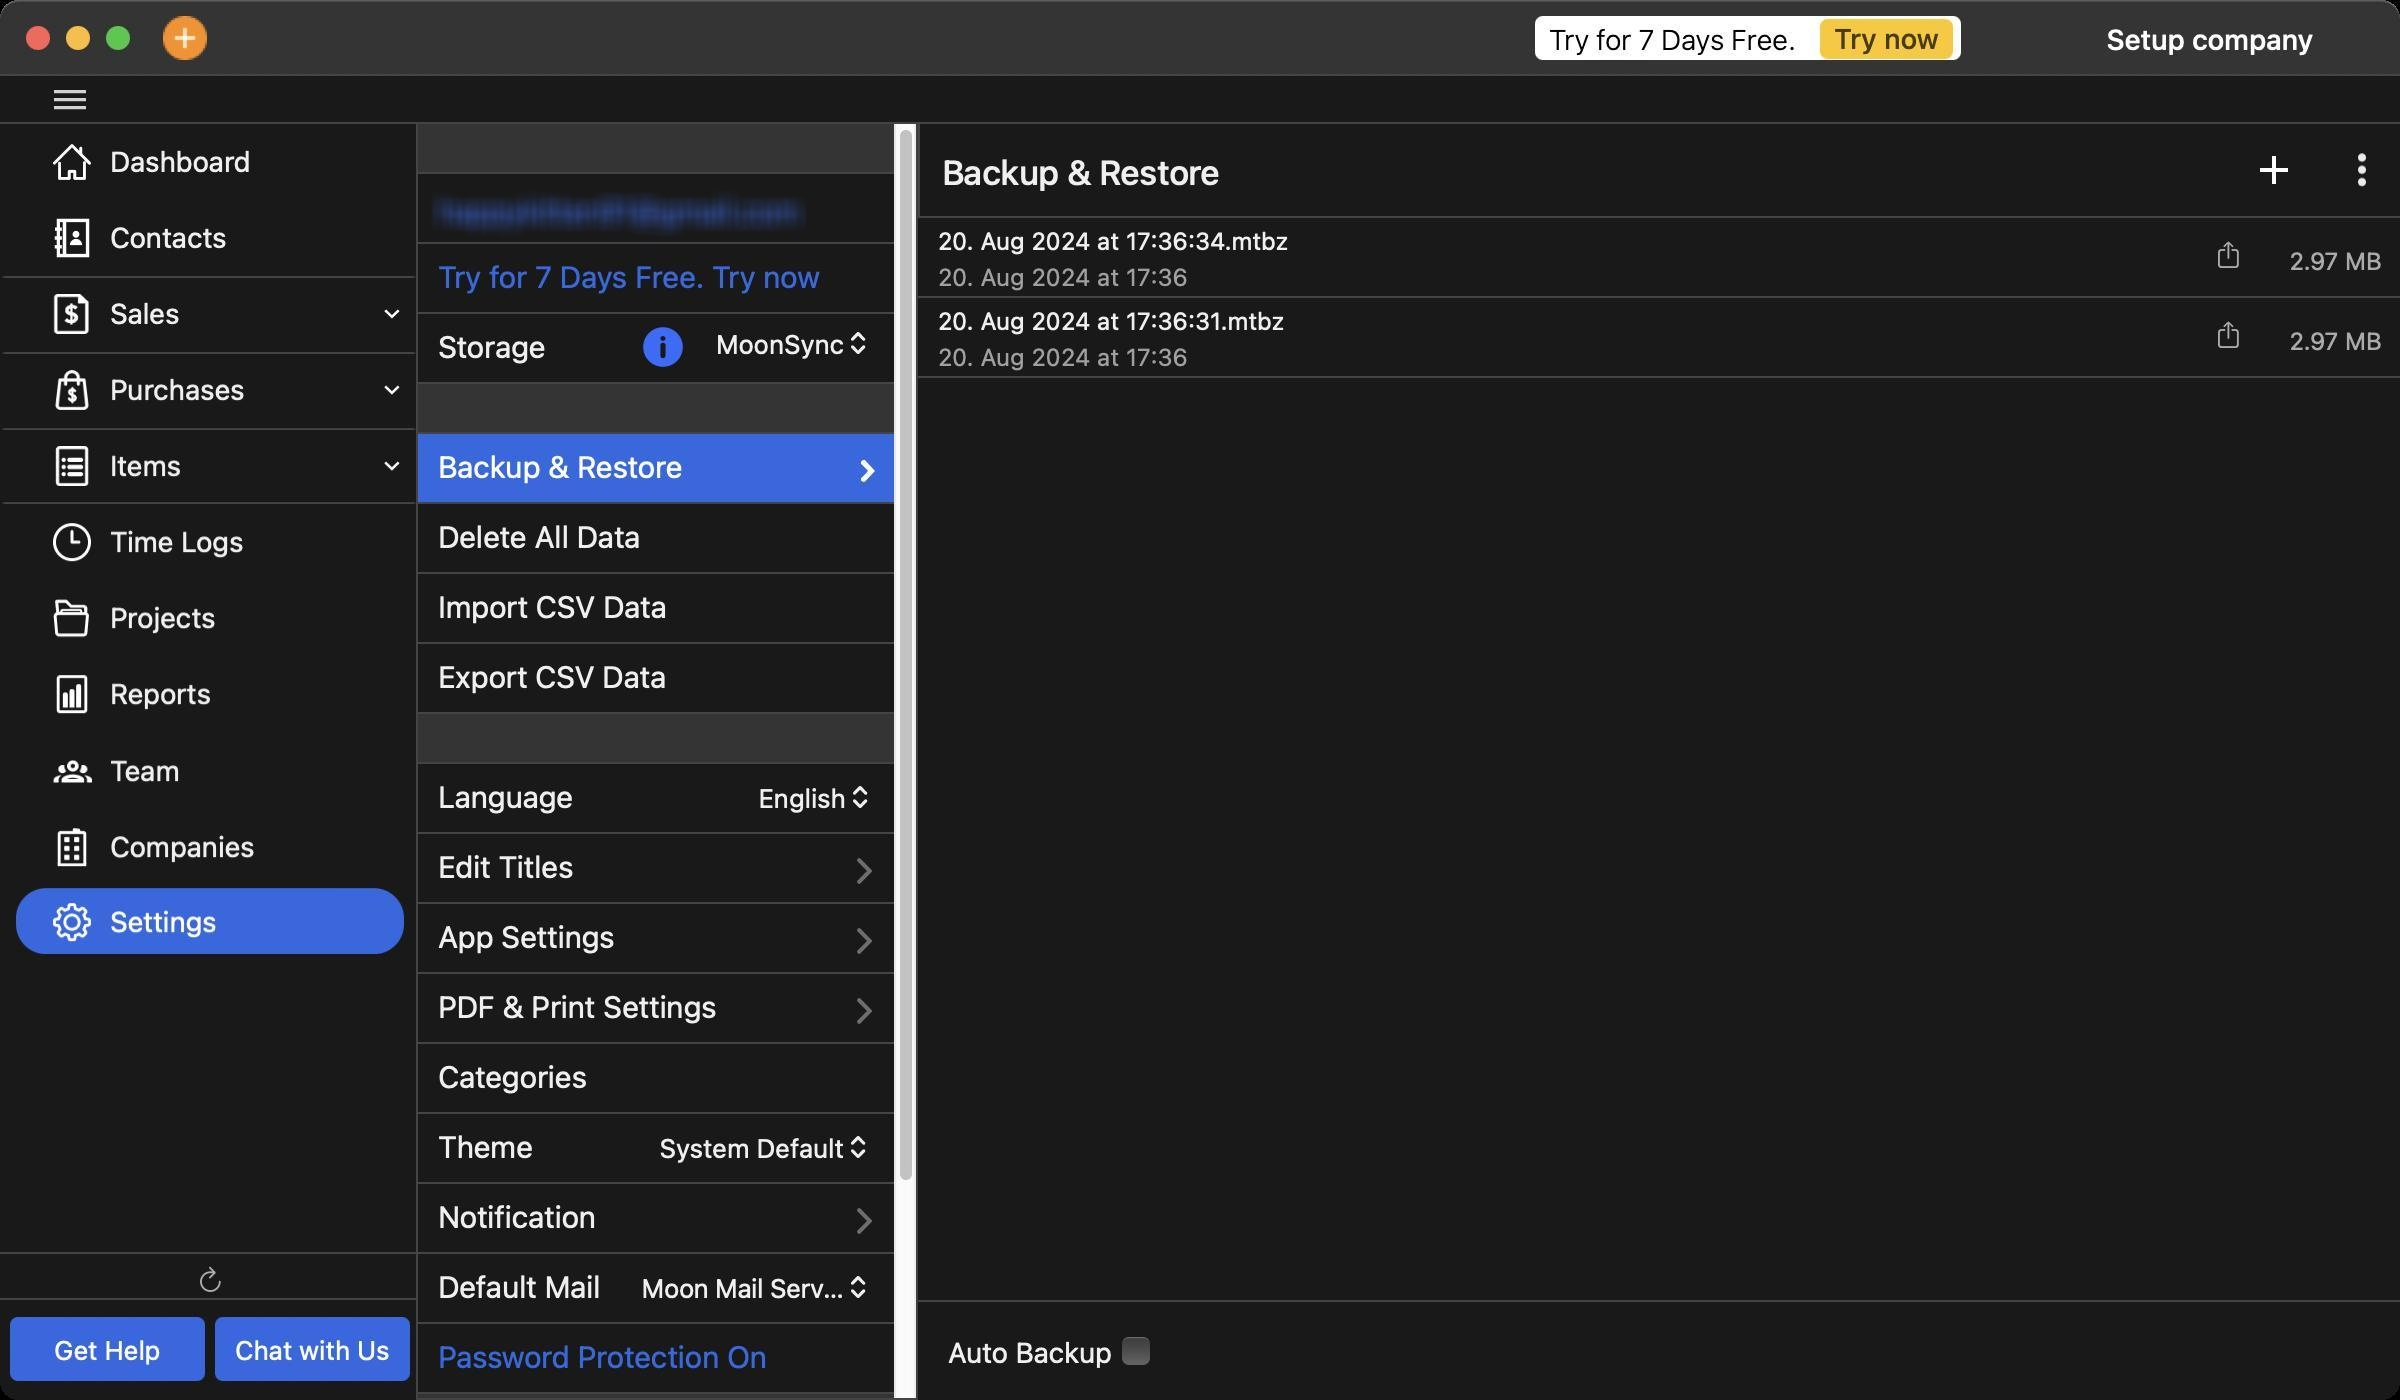
Accessibility tree:
{"name": "Moon_Invoice", "role": "AXWindow", "description": null, "role_description": "standard window", "value": null, "position": "264.00;244.00", "size": "1200;700", "children": [{"name": null, "role": "AXGroup", "description": null, "role_description": "group", "value": null, "position": "0.00;61.00", "size": "210;5", "children": []}, {"name": null, "role": "AXScrollArea", "description": null, "role_description": "scroll area", "value": null, "position": "0.00;62.00", "size": "210;568", "children": [{"name": null, "role": "AXTable", "description": null, "role_description": "table", "value": null, "position": "0.00;62.00", "size": "210;568", "children": [{"name": null, "role": "AXRow", "description": null, "role_description": "table row", "value": null, "position": "0.00;62.00", "size": "210;38", "children": [{"name": null, "role": "AXCell", "description": null, "role_description": "cell", "value": null, "position": "1.00;62.00", "size": "207;38", "children": [{"name": null, "role": "AXGroup", "description": null, "role_description": "group", "value": null, "position": "8.00;64.00", "size": "194;33", "children": [{"name": null, "role": "AXStaticText", "description": null, "role_description": "text", "value": "Dashboard", "position": "53.00;71.00", "size": "143;19", "children": []}, {"name": null, "role": "AXImage", "description": "iconLeft home White", "role_description": "image", "value": null, "position": "26.00;71.00", "size": "20;20", "children": []}]}]}]}, {"name": null, "role": "AXRow", "description": null, "role_description": "table row", "value": null, "position": "0.00;100.00", "size": "210;38", "children": [{"name": null, "role": "AXCell", "description": null, "role_description": "cell", "value": null, "position": "1.00;100.00", "size": "207;38", "children": [{"name": null, "role": "AXGroup", "description": null, "role_description": "group", "value": null, "position": "8.00;102.00", "size": "194;33", "children": [{"name": null, "role": "AXStaticText", "description": null, "role_description": "text", "value": "Contacts", "position": "53.00;109.00", "size": "143;19", "children": []}, {"name": null, "role": "AXImage", "description": "iconLeft contacts White", "role_description": "image", "value": null, "position": "26.00;109.00", "size": "20;20", "children": []}]}]}]}, {"name": null, "role": "AXRow", "description": null, "role_description": "table row", "value": null, "position": "0.00;138.00", "size": "210;38", "children": [{"name": null, "role": "AXCell", "description": null, "role_description": "cell", "value": null, "position": "1.00;138.00", "size": "207;38", "children": [{"name": null, "role": "AXGroup", "description": null, "role_description": "group", "value": null, "position": "-1.00;138.00", "size": "211;1", "children": []}, {"name": null, "role": "AXGroup", "description": null, "role_description": "group", "value": null, "position": "8.00;140.00", "size": "194;33", "children": [{"name": null, "role": "AXStaticText", "description": null, "role_description": "text", "value": "Sales", "position": "53.00;147.00", "size": "143;19", "children": []}, {"name": null, "role": "AXImage", "description": "iconLeft Sales White", "role_description": "image", "value": null, "position": "26.00;147.00", "size": "20;20", "children": []}]}, {"name": null, "role": "AXImage", "description": "down arrow White", "role_description": "image", "value": null, "position": "183.00;144.50", "size": "25;25", "children": []}]}]}, {"name": null, "role": "AXRow", "description": null, "role_description": "table row", "value": null, "position": "0.00;176.00", "size": "210;0", "children": [{"name": null, "role": "AXCell", "description": null, "role_description": "cell", "value": null, "position": "1.00;176.00", "size": "207;0", "children": [{"name": null, "role": "AXGroup", "description": null, "role_description": "group", "value": null, "position": "8.00;178.01", "size": "194;0", "children": [{"name": null, "role": "AXStaticText", "description": null, "role_description": "text", "value": "Invoices", "position": "53.00;185.01", "size": "143;19", "children": []}, {"name": null, "role": "AXImage", "description": "iconLeft invoice White", "role_description": "image", "value": null, "position": "26.00;185.01", "size": "20;20", "children": []}]}]}]}, {"name": null, "role": "AXRow", "description": null, "role_description": "table row", "value": null, "position": "0.00;176.01", "size": "210;0", "children": [{"name": null, "role": "AXCell", "description": null, "role_description": "cell", "value": null, "position": "1.00;176.01", "size": "207;0", "children": [{"name": null, "role": "AXGroup", "description": null, "role_description": "group", "value": null, "position": "8.00;178.02", "size": "194;0", "children": [{"name": null, "role": "AXStaticText", "description": null, "role_description": "text", "value": "Estimates", "position": "53.00;185.02", "size": "143;19", "children": []}, {"name": null, "role": "AXImage", "description": "iconLeft estimate White", "role_description": "image", "value": null, "position": "26.00;185.02", "size": "20;20", "children": []}]}]}]}, {"name": null, "role": "AXRow", "description": null, "role_description": "table row", "value": null, "position": "0.00;176.02", "size": "210;0", "children": [{"name": null, "role": "AXCell", "description": null, "role_description": "cell", "value": null, "position": "1.00;176.02", "size": "207;0", "children": [{"name": null, "role": "AXGroup", "description": null, "role_description": "group", "value": null, "position": "8.00;178.03", "size": "194;0", "children": [{"name": null, "role": "AXStaticText", "description": null, "role_description": "text", "value": "Credit Notes", "position": "53.00;185.03", "size": "143;19", "children": []}, {"name": null, "role": "AXImage", "description": "iconLeft credit notes White", "role_description": "image", "value": null, "position": "26.00;185.03", "size": "20;20", "children": []}]}]}]}, {"name": null, "role": "AXRow", "description": null, "role_description": "table row", "value": null, "position": "0.00;176.03", "size": "210;0", "children": [{"name": null, "role": "AXCell", "description": null, "role_description": "cell", "value": null, "position": "1.00;176.03", "size": "207;0", "children": [{"name": null, "role": "AXGroup", "description": null, "role_description": "group", "value": null, "position": "8.00;178.04", "size": "194;0", "children": [{"name": null, "role": "AXStaticText", "description": null, "role_description": "text", "value": "Payments", "position": "53.00;185.04", "size": "143;19", "children": []}, {"name": null, "role": "AXImage", "description": "iconLeft payments White", "role_description": "image", "value": null, "position": "26.00;185.04", "size": "20;20", "children": []}]}]}]}, {"name": null, "role": "AXRow", "description": null, "role_description": "table row", "value": null, "position": "0.00;176.04", "size": "210;38", "children": [{"name": null, "role": "AXCell", "description": null, "role_description": "cell", "value": null, "position": "1.00;176.04", "size": "207;38", "children": [{"name": null, "role": "AXGroup", "description": null, "role_description": "group", "value": null, "position": "-1.00;176.04", "size": "211;1", "children": []}, {"name": null, "role": "AXGroup", "description": null, "role_description": "group", "value": null, "position": "8.00;178.04", "size": "194;33", "children": [{"name": null, "role": "AXStaticText", "description": null, "role_description": "text", "value": "Purchases", "position": "53.00;185.04", "size": "143;19", "children": []}, {"name": null, "role": "AXImage", "description": "iconLeft Purchases White", "role_description": "image", "value": null, "position": "26.00;185.04", "size": "20;20", "children": []}]}, {"name": null, "role": "AXImage", "description": "down arrow White", "role_description": "image", "value": null, "position": "183.00;182.54", "size": "25;25", "children": []}]}]}, {"name": null, "role": "AXRow", "description": null, "role_description": "table row", "value": null, "position": "0.00;214.04", "size": "210;0", "children": [{"name": null, "role": "AXCell", "description": null, "role_description": "cell", "value": null, "position": "1.00;214.04", "size": "207;0", "children": [{"name": null, "role": "AXGroup", "description": null, "role_description": "group", "value": null, "position": "8.00;216.05", "size": "194;0", "children": [{"name": null, "role": "AXStaticText", "description": null, "role_description": "text", "value": "Purchase Orders", "position": "53.00;223.05", "size": "143;19", "children": []}, {"name": null, "role": "AXImage", "description": "iconLeft purchase order White", "role_description": "image", "value": null, "position": "26.00;223.05", "size": "20;20", "children": []}]}]}]}, {"name": null, "role": "AXRow", "description": null, "role_description": "table row", "value": null, "position": "0.00;214.05", "size": "210;0", "children": [{"name": null, "role": "AXCell", "description": null, "role_description": "cell", "value": null, "position": "1.00;214.05", "size": "207;0", "children": [{"name": null, "role": "AXGroup", "description": null, "role_description": "group", "value": null, "position": "8.00;216.06", "size": "194;0", "children": [{"name": null, "role": "AXStaticText", "description": null, "role_description": "text", "value": "Expenses", "position": "53.00;223.06", "size": "143;19", "children": []}, {"name": null, "role": "AXImage", "description": "iconLeft expenses White", "role_description": "image", "value": null, "position": "26.00;223.06", "size": "20;20", "children": []}]}]}]}, {"name": null, "role": "AXRow", "description": null, "role_description": "table row", "value": null, "position": "0.00;214.06", "size": "210;38", "children": [{"name": null, "role": "AXCell", "description": null, "role_description": "cell", "value": null, "position": "1.00;214.06", "size": "207;38", "children": [{"name": null, "role": "AXGroup", "description": null, "role_description": "group", "value": null, "position": "-1.00;214.06", "size": "211;1", "children": []}, {"name": null, "role": "AXGroup", "description": null, "role_description": "group", "value": null, "position": "8.00;216.06", "size": "194;33", "children": [{"name": null, "role": "AXStaticText", "description": null, "role_description": "text", "value": "Items", "position": "53.00;223.06", "size": "143;19", "children": []}, {"name": null, "role": "AXImage", "description": "iconLeft Items White", "role_description": "image", "value": null, "position": "26.00;223.06", "size": "20;20", "children": []}]}, {"name": null, "role": "AXImage", "description": "down arrow White", "role_description": "image", "value": null, "position": "183.00;220.56", "size": "25;25", "children": []}, {"name": null, "role": "AXGroup", "description": null, "role_description": "group", "value": null, "position": "-1.00;251.06", "size": "211;1", "children": []}]}]}, {"name": null, "role": "AXRow", "description": null, "role_description": "table row", "value": null, "position": "0.00;252.06", "size": "210;0", "children": [{"name": null, "role": "AXCell", "description": null, "role_description": "cell", "value": null, "position": "1.00;252.06", "size": "207;0", "children": [{"name": null, "role": "AXGroup", "description": null, "role_description": "group", "value": null, "position": "8.00;254.07", "size": "194;0", "children": [{"name": null, "role": "AXStaticText", "description": null, "role_description": "text", "value": "Products", "position": "53.00;261.07", "size": "143;19", "children": []}, {"name": null, "role": "AXImage", "description": "iconLeft product White", "role_description": "image", "value": null, "position": "26.00;261.07", "size": "20;20", "children": []}]}]}]}, {"name": null, "role": "AXRow", "description": null, "role_description": "table row", "value": null, "position": "0.00;252.07", "size": "210;0", "children": [{"name": null, "role": "AXCell", "description": null, "role_description": "cell", "value": null, "position": "1.00;252.07", "size": "207;0", "children": [{"name": null, "role": "AXGroup", "description": null, "role_description": "group", "value": null, "position": "8.00;254.08", "size": "194;0", "children": [{"name": null, "role": "AXStaticText", "description": null, "role_description": "text", "value": "Services", "position": "53.00;260.58", "size": "143;19", "children": []}, {"name": null, "role": "AXImage", "description": "iconLeft service White", "role_description": "image", "value": null, "position": "26.00;260.58", "size": "20;20", "children": []}]}, {"name": null, "role": "AXGroup", "description": null, "role_description": "group", "value": null, "position": "-1.00;251.08", "size": "211;1", "children": []}]}]}, {"name": null, "role": "AXRow", "description": null, "role_description": "table row", "value": null, "position": "0.00;252.08", "size": "210;38", "children": [{"name": null, "role": "AXCell", "description": null, "role_description": "cell", "value": null, "position": "1.00;252.08", "size": "207;38", "children": [{"name": null, "role": "AXGroup", "description": null, "role_description": "group", "value": null, "position": "8.00;254.08", "size": "194;33", "children": [{"name": null, "role": "AXStaticText", "description": null, "role_description": "text", "value": "Time Logs", "position": "53.00;261.08", "size": "143;19", "children": []}, {"name": null, "role": "AXImage", "description": "iconLeft timelogs White", "role_description": "image", "value": null, "position": "26.00;261.08", "size": "20;20", "children": []}]}]}]}, {"name": null, "role": "AXRow", "description": null, "role_description": "table row", "value": null, "position": "0.00;290.08", "size": "210;38", "children": [{"name": null, "role": "AXCell", "description": null, "role_description": "cell", "value": null, "position": "1.00;290.08", "size": "207;38", "children": [{"name": null, "role": "AXGroup", "description": null, "role_description": "group", "value": null, "position": "8.00;292.08", "size": "194;33", "children": [{"name": null, "role": "AXStaticText", "description": null, "role_description": "text", "value": "Projects", "position": "53.00;299.08", "size": "143;19", "children": []}, {"name": null, "role": "AXImage", "description": "iconLeft project White", "role_description": "image", "value": null, "position": "26.00;299.08", "size": "20;20", "children": []}]}]}]}, {"name": null, "role": "AXRow", "description": null, "role_description": "table row", "value": null, "position": "0.00;328.08", "size": "210;0", "children": [{"name": null, "role": "AXCell", "description": null, "role_description": "cell", "value": null, "position": "1.00;328.08", "size": "207;0", "children": [{"name": null, "role": "AXGroup", "description": null, "role_description": "group", "value": null, "position": "8.00;330.09", "size": "194;0", "children": [{"name": null, "role": "AXStaticText", "description": null, "role_description": "text", "value": "Taxes", "position": "53.00;336.59", "size": "143;19", "children": []}, {"name": null, "role": "AXImage", "description": "iconLeft taxes White", "role_description": "image", "value": null, "position": "26.00;336.59", "size": "20;20", "children": []}]}]}]}, {"name": null, "role": "AXRow", "description": null, "role_description": "table row", "value": null, "position": "0.00;328.09", "size": "210;38", "children": [{"name": null, "role": "AXCell", "description": null, "role_description": "cell", "value": null, "position": "1.00;328.09", "size": "207;38", "children": [{"name": null, "role": "AXGroup", "description": null, "role_description": "group", "value": null, "position": "8.00;330.09", "size": "194;33", "children": [{"name": null, "role": "AXStaticText", "description": null, "role_description": "text", "value": "Reports", "position": "53.00;337.09", "size": "143;19", "children": []}, {"name": null, "role": "AXImage", "description": "iconLeft report White", "role_description": "image", "value": null, "position": "26.00;337.09", "size": "20;20", "children": []}]}]}]}, {"name": null, "role": "AXRow", "description": null, "role_description": "table row", "value": null, "position": "0.00;366.09", "size": "210;38", "children": [{"name": null, "role": "AXCell", "description": null, "role_description": "cell", "value": null, "position": "1.00;366.09", "size": "207;38", "children": [{"name": null, "role": "AXGroup", "description": null, "role_description": "group", "value": null, "position": "8.00;368.09", "size": "194;33", "children": [{"name": null, "role": "AXStaticText", "description": null, "role_description": "text", "value": "Team", "position": "53.00;375.59", "size": "143;19", "children": []}, {"name": null, "role": "AXImage", "description": "iconLeft team white", "role_description": "image", "value": null, "position": "26.00;375.59", "size": "20;20", "children": []}]}]}]}, {"name": null, "role": "AXRow", "description": null, "role_description": "table row", "value": null, "position": "0.00;404.09", "size": "210;38", "children": [{"name": null, "role": "AXCell", "description": null, "role_description": "cell", "value": null, "position": "1.00;404.09", "size": "207;38", "children": [{"name": null, "role": "AXGroup", "description": null, "role_description": "group", "value": null, "position": "8.00;406.09", "size": "194;33", "children": [{"name": null, "role": "AXStaticText", "description": null, "role_description": "text", "value": "Companies", "position": "53.00;413.59", "size": "143;19", "children": []}, {"name": null, "role": "AXImage", "description": "iconLeft cmpnyInfo White", "role_description": "image", "value": null, "position": "26.00;413.59", "size": "20;20", "children": []}]}]}]}, {"name": null, "role": "AXRow", "description": null, "role_description": "table row", "value": null, "position": "0.00;442.09", "size": "210;38", "children": [{"name": null, "role": "AXCell", "description": null, "role_description": "cell", "value": null, "position": "1.00;442.09", "size": "207;38", "children": [{"name": null, "role": "AXGroup", "description": null, "role_description": "group", "value": null, "position": "8.00;444.09", "size": "194;33", "children": [{"name": null, "role": "AXStaticText", "description": null, "role_description": "text", "value": "Settings", "position": "53.00;451.09", "size": "143;19", "children": []}, {"name": null, "role": "AXImage", "description": "iconLeft setting White", "role_description": "image", "value": null, "position": "26.00;451.09", "size": "20;20", "children": []}]}]}]}, {"name": null, "role": "AXColumn", "description": null, "role_description": "column", "value": null, "position": "0.00;62.00", "size": "210;568", "children": []}]}]}, {"name": null, "role": "AXGroup", "description": null, "role_description": "group", "value": null, "position": "0.00;626.00", "size": "210;23", "children": [{"name": "", "role": "AXButton", "description": "refresh", "role_description": "button", "value": null, "position": "85.00;625.00", "size": "40;30", "children": []}, {"name": null, "role": "AXStaticText", "description": null, "role_description": "text", "value": "Label", "position": "0.00;626.00", "size": "210;1", "children": []}]}, {"name": null, "role": "AXGroup", "description": null, "role_description": "group", "value": null, "position": "0.00;649.00", "size": "210;51", "children": [{"name": null, "role": "AXStaticText", "description": null, "role_description": "text", "value": "Label", "position": "0.00;649.00", "size": "210;1", "children": []}, {"name": "Get_Help", "role": "AXButton", "description": null, "role_description": "button", "value": null, "position": "5.00;658.50", "size": "98;32", "children": []}, {"name": "Chat_with_Us", "role": "AXButton", "description": null, "role_description": "button", "value": null, "position": "107.50;658.50", "size": "98;32", "children": []}]}, {"name": null, "role": "AXSplitGroup", "description": null, "role_description": "split group", "value": null, "position": "208.00;62.00", "size": "992;638", "children": [{"name": null, "role": "AXScrollArea", "description": null, "role_description": "scroll area", "value": null, "position": "208.00;61.00", "size": "251;639", "children": [{"name": null, "role": "AXTable", "description": null, "role_description": "table", "value": null, "position": "209.00;62.00", "size": "238;765", "children": [{"name": null, "role": "AXRow", "description": null, "role_description": "table row", "value": null, "position": "209.00;62.00", "size": "238;25", "children": [{"name": null, "role": "AXCell", "description": null, "role_description": "cell", "value": null, "position": "209.00;62.00", "size": "238;25", "children": []}]}, {"name": null, "role": "AXRow", "description": null, "role_description": "table row", "value": null, "position": "209.00;87.00", "size": "238;35", "children": [{"name": null, "role": "AXCell", "description": null, "role_description": "cell", "value": null, "position": "209.00;87.00", "size": "238;35", "children": [{"name": null, "role": "AXStaticText", "description": null, "role_description": "text", "value": "Unverified", "position": "439.00;96.50", "size": "0;18", "children": []}, {"name": null, "role": "AXStaticText", "description": null, "role_description": "text", "value": "happykitten91@gmail.com", "position": "217.00;96.00", "size": "222;19", "children": []}]}]}, {"name": null, "role": "AXRow", "description": null, "role_description": "table row", "value": null, "position": "209.00;122.00", "size": "238;35", "children": [{"name": null, "role": "AXCell", "description": null, "role_description": "cell", "value": null, "position": "209.00;122.00", "size": "238;35", "children": [{"name": null, "role": "AXStaticText", "description": null, "role_description": "text", "value": "Try for 7 Days Free. Try now", "position": "217.00;129.00", "size": "220;19", "children": []}]}]}, {"name": null, "role": "AXRow", "description": null, "role_description": "table row", "value": null, "position": "209.00;157.00", "size": "238;35", "children": [{"name": null, "role": "AXCell", "description": null, "role_description": "cell", "value": null, "position": "209.00;157.00", "size": "238;35", "children": [{"name": null, "role": "AXStaticText", "description": null, "role_description": "text", "value": "Storage", "position": "217.00;164.00", "size": "100;19", "children": []}, {"name": "", "role": "AXButton", "description": null, "role_description": "button", "value": null, "position": "319.00;161.00", "size": "25;25", "children": []}, {"name": null, "role": "AXPopUpButton", "description": null, "role_description": "pop up button", "value": "MoonSync", "position": "349.00;163.00", "size": "90;17", "children": []}]}]}, {"name": null, "role": "AXRow", "description": null, "role_description": "table row", "value": null, "position": "209.00;192.00", "size": "238;25", "children": [{"name": null, "role": "AXCell", "description": null, "role_description": "cell", "value": null, "position": "209.00;192.00", "size": "238;25", "children": []}]}, {"name": null, "role": "AXRow", "description": null, "role_description": "table row", "value": null, "position": "209.00;217.00", "size": "238;35", "children": [{"name": null, "role": "AXCell", "description": null, "role_description": "cell", "value": null, "position": "209.00;217.00", "size": "238;35", "children": [{"name": null, "role": "AXImage", "description": "bg listCell arrow white", "role_description": "image", "value": null, "position": "429.00;228.00", "size": "10;15", "children": []}, {"name": null, "role": "AXStaticText", "description": null, "role_description": "text", "value": "Backup & Restore", "position": "217.00;224.00", "size": "220;19", "children": []}]}]}, {"name": null, "role": "AXRow", "description": null, "role_description": "table row", "value": null, "position": "209.00;252.00", "size": "238;35", "children": [{"name": null, "role": "AXCell", "description": null, "role_description": "cell", "value": null, "position": "209.00;252.00", "size": "238;35", "children": [{"name": null, "role": "AXStaticText", "description": null, "role_description": "text", "value": "Delete All Data", "position": "217.00;259.00", "size": "220;19", "children": []}]}]}, {"name": null, "role": "AXRow", "description": null, "role_description": "table row", "value": null, "position": "209.00;287.00", "size": "238;35", "children": [{"name": null, "role": "AXCell", "description": null, "role_description": "cell", "value": null, "position": "209.00;287.00", "size": "238;35", "children": [{"name": null, "role": "AXStaticText", "description": null, "role_description": "text", "value": "Import CSV Data", "position": "217.00;294.00", "size": "220;19", "children": []}]}]}, {"name": null, "role": "AXRow", "description": null, "role_description": "table row", "value": null, "position": "209.00;322.00", "size": "238;35", "children": [{"name": null, "role": "AXCell", "description": null, "role_description": "cell", "value": null, "position": "209.00;322.00", "size": "238;35", "children": [{"name": null, "role": "AXStaticText", "description": null, "role_description": "text", "value": "Export CSV Data", "position": "217.00;329.00", "size": "220;19", "children": []}]}]}, {"name": null, "role": "AXRow", "description": null, "role_description": "table row", "value": null, "position": "209.00;357.00", "size": "238;25", "children": [{"name": null, "role": "AXCell", "description": null, "role_description": "cell", "value": null, "position": "209.00;357.00", "size": "238;25", "children": []}]}, {"name": null, "role": "AXRow", "description": null, "role_description": "table row", "value": null, "position": "209.00;382.00", "size": "238;35", "children": [{"name": null, "role": "AXCell", "description": null, "role_description": "cell", "value": null, "position": "209.00;382.00", "size": "238;35", "children": [{"name": null, "role": "AXStaticText", "description": null, "role_description": "text", "value": "Language", "position": "217.00;389.00", "size": "145;19", "children": []}, {"name": null, "role": "AXPopUpButton", "description": null, "role_description": "pop up button", "value": "English", "position": "362.00;390.00", "size": "78;17", "children": []}]}]}, {"name": null, "role": "AXRow", "description": null, "role_description": "table row", "value": null, "position": "209.00;417.00", "size": "238;35", "children": [{"name": null, "role": "AXCell", "description": null, "role_description": "cell", "value": null, "position": "209.00;417.00", "size": "238;35", "children": [{"name": null, "role": "AXStaticText", "description": null, "role_description": "text", "value": "Edit Titles", "position": "217.00;424.00", "size": "220;19", "children": []}, {"name": null, "role": "AXImage", "description": "bg listCell arrow gray", "role_description": "image", "value": null, "position": "425.00;428.50", "size": "14;14", "children": []}]}]}, {"name": null, "role": "AXRow", "description": null, "role_description": "table row", "value": null, "position": "209.00;452.00", "size": "238;35", "children": [{"name": null, "role": "AXCell", "description": null, "role_description": "cell", "value": null, "position": "209.00;452.00", "size": "238;35", "children": [{"name": null, "role": "AXStaticText", "description": null, "role_description": "text", "value": "App Settings", "position": "217.00;459.00", "size": "220;19", "children": []}, {"name": null, "role": "AXImage", "description": "bg listCell arrow gray", "role_description": "image", "value": null, "position": "425.00;463.50", "size": "14;14", "children": []}]}]}, {"name": null, "role": "AXRow", "description": null, "role_description": "table row", "value": null, "position": "209.00;487.00", "size": "238;35", "children": [{"name": null, "role": "AXCell", "description": null, "role_description": "cell", "value": null, "position": "209.00;487.00", "size": "238;35", "children": [{"name": null, "role": "AXStaticText", "description": null, "role_description": "text", "value": "PDF & Print Settings", "position": "217.00;494.00", "size": "220;19", "children": []}, {"name": null, "role": "AXImage", "description": "bg listCell arrow gray", "role_description": "image", "value": null, "position": "425.00;498.50", "size": "14;14", "children": []}]}]}, {"name": null, "role": "AXRow", "description": null, "role_description": "table row", "value": null, "position": "209.00;522.00", "size": "238;35", "children": [{"name": null, "role": "AXCell", "description": null, "role_description": "cell", "value": null, "position": "209.00;522.00", "size": "238;35", "children": [{"name": null, "role": "AXStaticText", "description": null, "role_description": "text", "value": "Categories", "position": "217.00;529.00", "size": "220;19", "children": []}]}]}, {"name": null, "role": "AXRow", "description": null, "role_description": "table row", "value": null, "position": "209.00;557.00", "size": "238;35", "children": [{"name": null, "role": "AXCell", "description": null, "role_description": "cell", "value": null, "position": "209.00;557.00", "size": "238;35", "children": [{"name": null, "role": "AXStaticText", "description": null, "role_description": "text", "value": "Theme", "position": "217.00;564.00", "size": "104;19", "children": []}, {"name": null, "role": "AXPopUpButton", "description": null, "role_description": "pop up button", "value": "System Default", "position": "326.00;565.00", "size": "113;17", "children": []}]}]}, {"name": null, "role": "AXRow", "description": null, "role_description": "table row", "value": null, "position": "209.00;592.00", "size": "238;35", "children": [{"name": null, "role": "AXCell", "description": null, "role_description": "cell", "value": null, "position": "209.00;592.00", "size": "238;35", "children": [{"name": null, "role": "AXStaticText", "description": null, "role_description": "text", "value": "Notification", "position": "217.00;599.00", "size": "85;19", "children": []}, {"name": null, "role": "AXImage", "description": "bg listCell arrow gray", "role_description": "image", "value": null, "position": "425.00;603.50", "size": "14;14", "children": []}]}]}, {"name": null, "role": "AXRow", "description": null, "role_description": "table row", "value": null, "position": "209.00;627.00", "size": "238;35", "children": [{"name": null, "role": "AXCell", "description": null, "role_description": "cell", "value": null, "position": "209.00;627.00", "size": "238;35", "children": [{"name": null, "role": "AXStaticText", "description": null, "role_description": "text", "value": "Default Mail", "position": "217.00;634.00", "size": "95;19", "children": []}, {"name": null, "role": "AXPopUpButton", "description": null, "role_description": "pop up button", "value": "Moon Mail Server", "position": "317.00;635.00", "size": "122;17", "children": []}]}]}, {"name": null, "role": "AXRow", "description": null, "role_description": "table row", "value": null, "position": "209.00;662.00", "size": "238;35", "children": [{"name": null, "role": "AXCell", "description": null, "role_description": "cell", "value": null, "position": "209.00;662.00", "size": "238;35", "children": [{"name": null, "role": "AXStaticText", "description": null, "role_description": "text", "value": "Password Protection On", "position": "217.00;669.00", "size": "220;19", "children": []}]}]}, {"name": null, "role": "AXRow", "description": null, "role_description": "table row", "value": null, "position": "209.00;697.00", "size": "238;25", "children": [{"name": null, "role": "AXCell", "description": null, "role_description": "cell", "value": null, "position": "209.00;697.00", "size": "238;25", "children": []}]}, {"name": null, "role": "AXRow", "description": null, "role_description": "table row", "value": null, "position": "209.00;722.00", "size": "238;35", "children": [{"name": null, "role": "AXCell", "description": null, "role_description": "cell", "value": null, "position": "209.00;722.00", "size": "238;35", "children": [{"name": null, "role": "AXStaticText", "description": null, "role_description": "text", "value": "Contact Support", "position": "217.00;729.00", "size": "220;19", "children": []}]}]}, {"name": null, "role": "AXRow", "description": null, "role_description": "table row", "value": null, "position": "209.00;757.00", "size": "238;35", "children": [{"name": null, "role": "AXCell", "description": null, "role_description": "cell", "value": null, "position": "209.00;757.00", "size": "238;35", "children": [{"name": null, "role": "AXStaticText", "description": null, "role_description": "text", "value": "Rate Us", "position": "217.00;764.00", "size": "220;19", "children": []}]}]}, {"name": null, "role": "AXRow", "description": null, "role_description": "table row", "value": null, "position": "209.00;792.00", "size": "238;35", "children": [{"name": null, "role": "AXCell", "description": null, "role_description": "cell", "value": null, "position": "209.00;792.00", "size": "238;35", "children": [{"name": null, "role": "AXStaticText", "description": null, "role_description": "text", "value": "Like us on facebook", "position": "217.00;799.00", "size": "141;19", "children": []}]}]}, {"name": null, "role": "AXColumn", "description": null, "role_description": "column", "value": null, "position": "209.00;62.00", "size": "238;765", "children": []}]}, {"name": null, "role": "AXScrollBar", "description": null, "role_description": "scroll bar", "value": 0.0, "position": "447.00;62.00", "size": "11;637", "children": [{"name": null, "role": "AXValueIndicator", "description": null, "role_description": "value indicator", "value": 0.0, "position": "447.00;64.00", "size": "11;527", "children": []}, {"name": null, "role": "AXButton", "description": null, "role_description": "increment arrow button", "value": null, "position": "447.00;62.00", "size": "0;0", "children": []}, {"name": null, "role": "AXButton", "description": null, "role_description": "decrement arrow button", "value": null, "position": "447.00;62.00", "size": "0;0", "children": []}, {"name": null, "role": "AXButton", "description": null, "role_description": "increment page button", "value": null, "position": "447.00;591.50", "size": "11;108", "children": []}, {"name": null, "role": "AXButton", "description": null, "role_description": "decrement page button", "value": null, "position": "447.00;62.00", "size": "11;2", "children": []}]}]}, {"name": null, "role": "AXSplitter", "description": null, "role_description": "splitter", "value": 250.0, "position": "458.00;62.00", "size": "1;638", "children": []}, {"name": null, "role": "AXImage", "description": "MIPro OSX 256 White", "role_description": "image", "value": null, "position": "458.00;61.00", "size": "743;639", "children": []}, {"name": null, "role": "AXScrollArea", "description": null, "role_description": "scroll area", "value": null, "position": "458.00;108.00", "size": "744;543", "children": [{"name": null, "role": "AXTable", "description": null, "role_description": "table", "value": null, "position": "459.00;109.00", "size": "742;541", "children": [{"name": null, "role": "AXRow", "description": null, "role_description": "table row", "value": null, "position": "459.00;109.00", "size": "742;40", "children": [{"name": null, "role": "AXCell", "description": null, "role_description": "cell", "value": null, "position": "459.00;109.00", "size": "742;40", "children": [{"name": null, "role": "AXStaticText", "description": null, "role_description": "text", "value": "20. Aug 2024 at 17:36:34.mtbz", "position": "467.00;112.00", "size": "180;16", "children": []}, {"name": "", "role": "AXButton", "description": "share", "role_description": "button", "value": null, "position": "1107.50;118.00", "size": "14;17", "children": []}, {"name": null, "role": "AXStaticText", "description": null, "role_description": "text", "value": "20. Aug 2024 at 17:36", "position": "467.00;130.00", "size": "130;16", "children": []}, {"name": null, "role": "AXStaticText", "description": null, "role_description": "text", "value": "2.97 MB  ", "position": "1136.00;122.00", "size": "57;16", "children": []}]}]}, {"name": null, "role": "AXRow", "description": null, "role_description": "table row", "value": null, "position": "459.00;149.00", "size": "742;40", "children": [{"name": null, "role": "AXCell", "description": null, "role_description": "cell", "value": null, "position": "459.00;149.00", "size": "742;40", "children": [{"name": null, "role": "AXStaticText", "description": null, "role_description": "text", "value": "20. Aug 2024 at 17:36:31.mtbz", "position": "467.00;152.00", "size": "178;16", "children": []}, {"name": "", "role": "AXButton", "description": "share", "role_description": "button", "value": null, "position": "1107.50;158.00", "size": "14;17", "children": []}, {"name": null, "role": "AXStaticText", "description": null, "role_description": "text", "value": "20. Aug 2024 at 17:36", "position": "467.00;170.00", "size": "130;16", "children": []}, {"name": null, "role": "AXStaticText", "description": null, "role_description": "text", "value": "2.97 MB  ", "position": "1136.00;162.00", "size": "57;16", "children": []}]}]}, {"name": null, "role": "AXColumn", "description": null, "role_description": "column", "value": null, "position": "459.00;109.00", "size": "742;541", "children": []}]}]}, {"name": null, "role": "AXStaticText", "description": null, "role_description": "text", "value": "Auto Backup", "position": "468.00;666.50", "size": "90;18", "children": []}, {"name": "", "role": "AXCheckBox", "description": null, "role_description": "checkbox", "value": 0, "position": "558.00;666.50", "size": "19;18", "children": []}, {"name": null, "role": "AXImage", "description": "", "role_description": "image", "value": null, "position": "459.00;61.00", "size": "742;48", "children": []}]}, {"name": "", "role": "AXButton", "description": null, "role_description": "button", "value": null, "position": "27.00;45.00", "size": "16;10", "children": []}, {"name": null, "role": "AXToolbar", "description": null, "role_description": "toolbar", "value": null, "position": "0.00;0.00", "size": "1200;38", "children": [{"name": null, "role": "AXButton", "description": null, "role_description": "button", "value": null, "position": "76.00;0.00", "size": "33;38", "children": []}, {"name": null, "role": "AXGroup", "description": null, "role_description": "group", "value": null, "position": "763.00;0.00", "size": "222;38", "children": [{"name": null, "role": "AXGroup", "description": null, "role_description": "group", "value": null, "position": "767.50;8.00", "size": "213;22", "children": [{"name": null, "role": "AXStaticText", "description": null, "role_description": "text", "value": "Try for 7 Days Free.", "position": "770.50;10.00", "size": "132;18", "children": []}, {"name": null, "role": "AXStaticText", "description": null, "role_description": "text", "value": "Try now", "position": "910.00;9.50", "size": "66;20", "children": []}, {"name": "", "role": "AXButton", "description": null, "role_description": "button", "value": null, "position": "767.50;6.00", "size": "215;24", "children": []}]}]}, {"name": null, "role": "AXGroup", "description": null, "role_description": "group", "value": null, "position": "1009.00;0.00", "size": "187;38", "children": [{"name": null, "role": "AXGroup", "description": null, "role_description": "group", "value": null, "position": "1013.00;1.50", "size": "179;35", "children": [{"name": null, "role": "AXStaticText", "description": null, "role_description": "text", "value": "Setup company", "position": "1041.00;10.00", "size": "128;18", "children": []}, {"name": "", "role": "AXButton", "description": null, "role_description": "button", "value": null, "position": "1013.00;-0.50", "size": "179;37", "children": []}]}]}]}, {"name": null, "role": "AXButton", "description": null, "role_description": "close button", "value": null, "position": "12.00;11.00", "size": "14;16", "children": []}, {"name": null, "role": "AXButton", "description": null, "role_description": "full screen button", "value": null, "position": "52.00;11.00", "size": "14;16", "children": [{"name": null, "role": "AXGroup", "description": null, "role_description": "group", "value": null, "position": "52.00;11.00", "size": "14;16", "children": [{"name": null, "role": "AXGroup", "description": null, "role_description": "group", "value": null, "position": "52.00;11.00", "size": "14;16", "children": []}]}]}, {"name": null, "role": "AXButton", "description": null, "role_description": "minimize button", "value": null, "position": "32.00;11.00", "size": "14;16", "children": []}]}